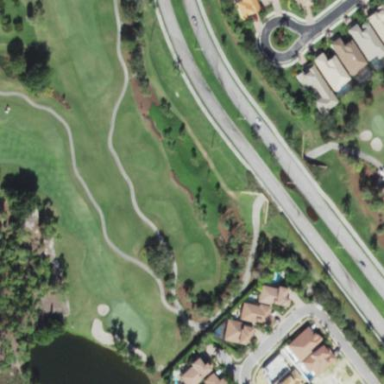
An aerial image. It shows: Area with grass used as rough in golf course.